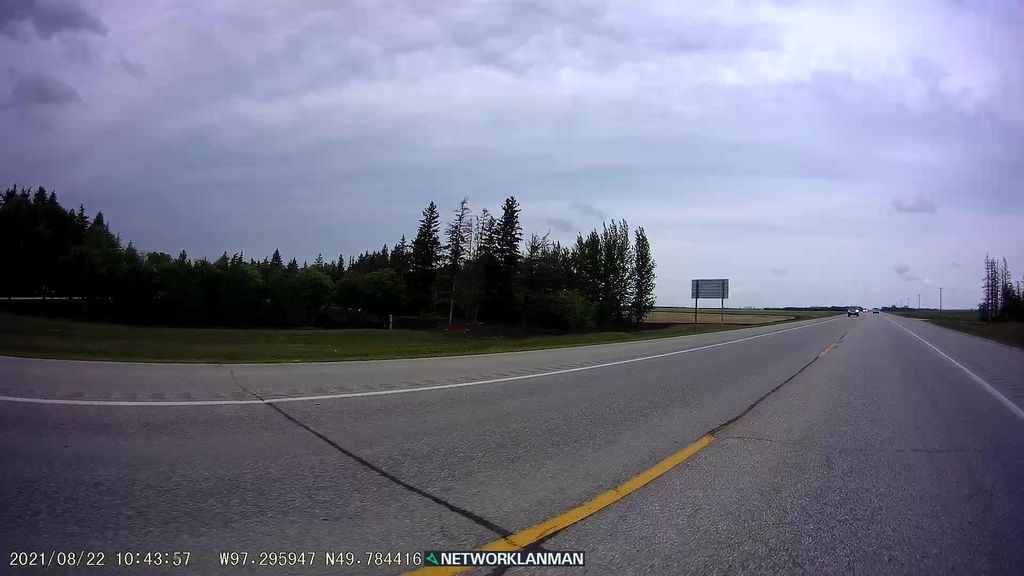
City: winnipeg